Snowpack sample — Buffalo Mountain, Silverthorne, Colorado, USA (1/25/25, 10:11 AM MST)
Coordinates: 39.6222, -106.1139
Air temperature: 22 °F
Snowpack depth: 110 cm
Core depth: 30 cm
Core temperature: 42.8 °F
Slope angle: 12°, slope face: 102°
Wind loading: high
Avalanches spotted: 0
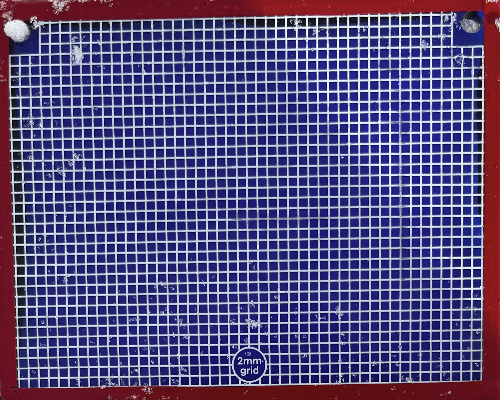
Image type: profile
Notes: No avalanches nearby, collected on the outskirts of a fire break 15 meters from the treeline, on way to Buffalo and Red Mountain